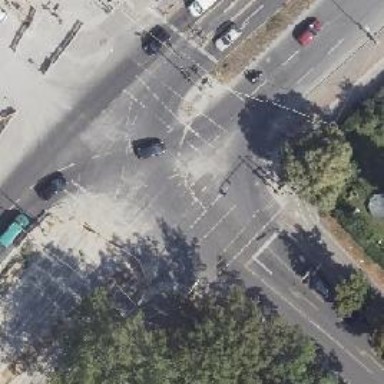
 with the left cycleway having surface of paving stones and asphalt."